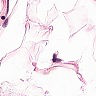
Metastatic tissue present: no